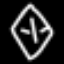
Label: diamond